Question: I am actually trying to reproduce the background (blue isotherm, isohalin) of this graph:

With that kind of file (csv): <URL>
The idea is to plot Depth (y) on Distance (x) from each stations to another. I would like to draw isoclines on it with the "Temp" column.
I tried with ggplot2, and with the geom_area, geom_density2d, or geom_bind2d functions, but I can't succeed making it working. (in this script for example, the error it is showing is 'Error in f(...) : Aesthetics can not vary with a ribbon'
I feel stupid because this is the first time I am using ggplot2.
Could you help me please ?
'''
library(readr)
Tr3 <- read_delim("G:/Tr3.csv", ";", escape_double = FALSE,
col_types = cols(Depth = col_number(),
Distance = col_number(), Temp = col_number()),
trim_ws = TRUE)
library(ggplot2)
theme_set(
theme_bw() +
theme(legend.position = "top"))
f<-ggplot(Tr3, aes(x=Distance, y=Depth))+
geom_area(aes(x=Distance, y=Depth, fill=Temp))
f
'''
Thank you for everything !
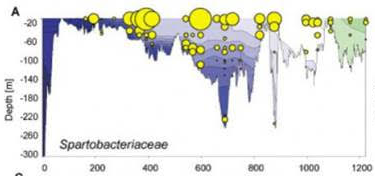
Answer: 'geom_contour_filled' gives essentially what you're looking for, I think:
'''
library(tidyverse)
tr3 <- read_delim("Downloads/Tr3.csv", delim = ";")
ggplot(tr3) +
geom_contour_filled(aes(x = Distance, y = Depth, z = Temp))
'''
but the data you provided does not seem super conducive to the kind of plot you showed, with only 6 unique distances (points at which a probe was dropped?) and very similar temperatures at many depths. I added a point geom with about the same colour scale to make it clearer where the interpolation is happening in the image below.
'''
ggplot(tr3, aes(x = Distance, y = Depth)) +
geom_contour_filled(aes(z = Temp), binwidth = 0.5) +
geom_point(aes(colour = Temp)) +
scale_colour_viridis_b(breaks = seq(5.5, 11, by = 0.5)) +
coord_cartesian(ylim = c(0, 60))
'''
<URL>